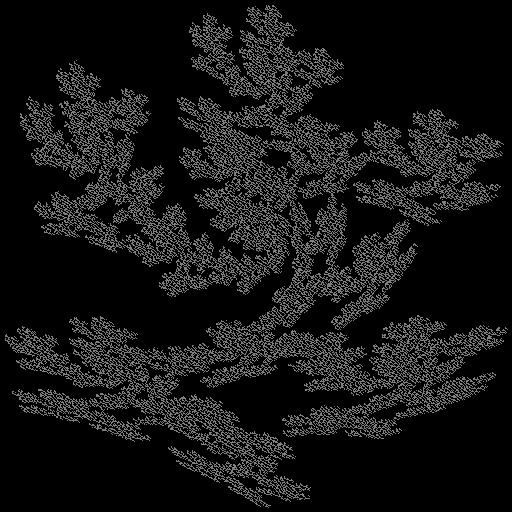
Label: pinetree